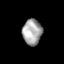
Tissue: lung
Cell type: Epithelial cells
Senescence score: 0.2135
Nuclear area (px): 487
Mean DAPI intensity: 165.791